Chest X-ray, PA view. Patient: 57 years old, sex M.
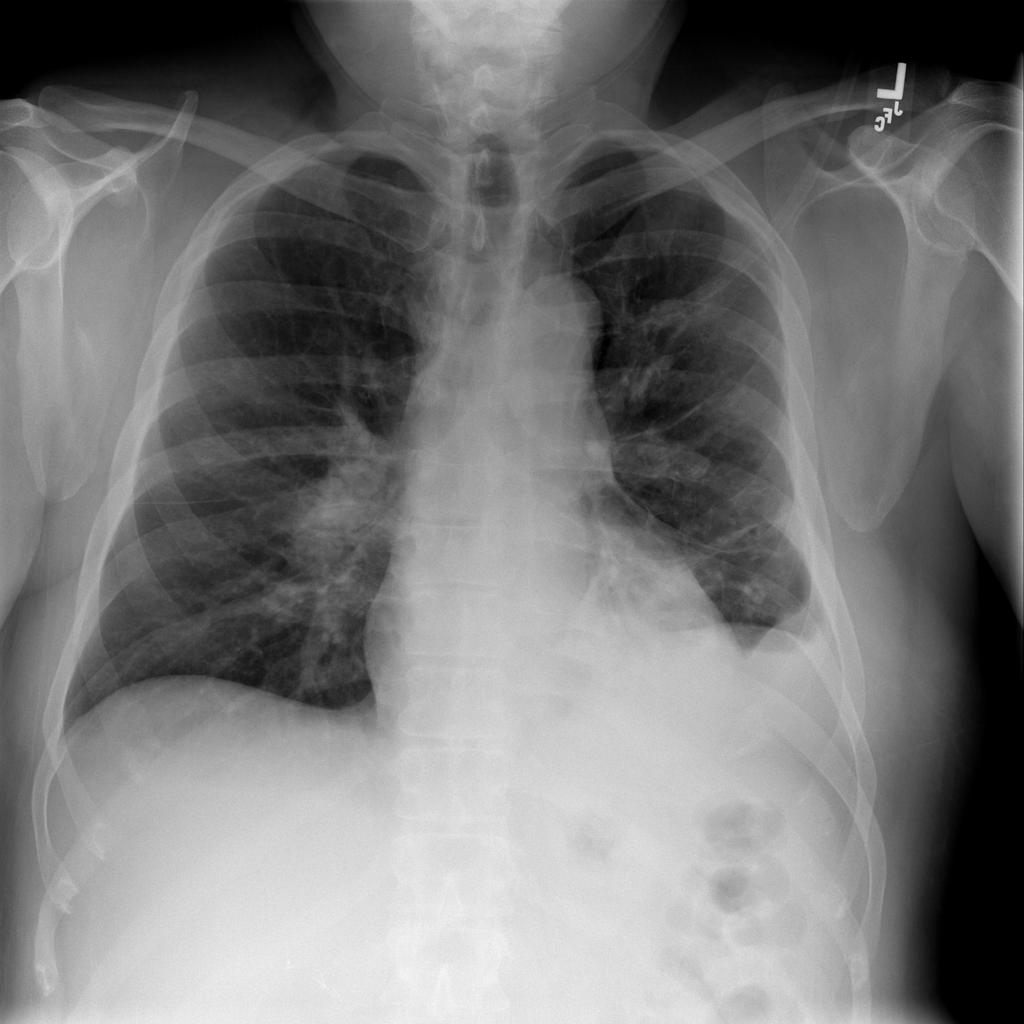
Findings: Atelectasis